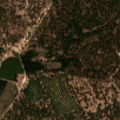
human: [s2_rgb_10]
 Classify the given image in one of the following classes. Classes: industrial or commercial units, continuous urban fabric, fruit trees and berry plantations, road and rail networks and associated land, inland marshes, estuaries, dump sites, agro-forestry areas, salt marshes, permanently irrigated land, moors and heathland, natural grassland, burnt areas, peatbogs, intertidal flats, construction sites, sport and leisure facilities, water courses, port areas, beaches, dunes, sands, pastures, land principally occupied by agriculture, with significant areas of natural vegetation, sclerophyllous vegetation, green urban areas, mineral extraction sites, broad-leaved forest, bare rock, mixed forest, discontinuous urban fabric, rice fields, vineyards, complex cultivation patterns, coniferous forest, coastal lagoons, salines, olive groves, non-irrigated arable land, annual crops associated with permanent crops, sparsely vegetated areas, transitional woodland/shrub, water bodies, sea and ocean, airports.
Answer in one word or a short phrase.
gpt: rice fields, broad-leaved forest, coniferous forest